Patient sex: M
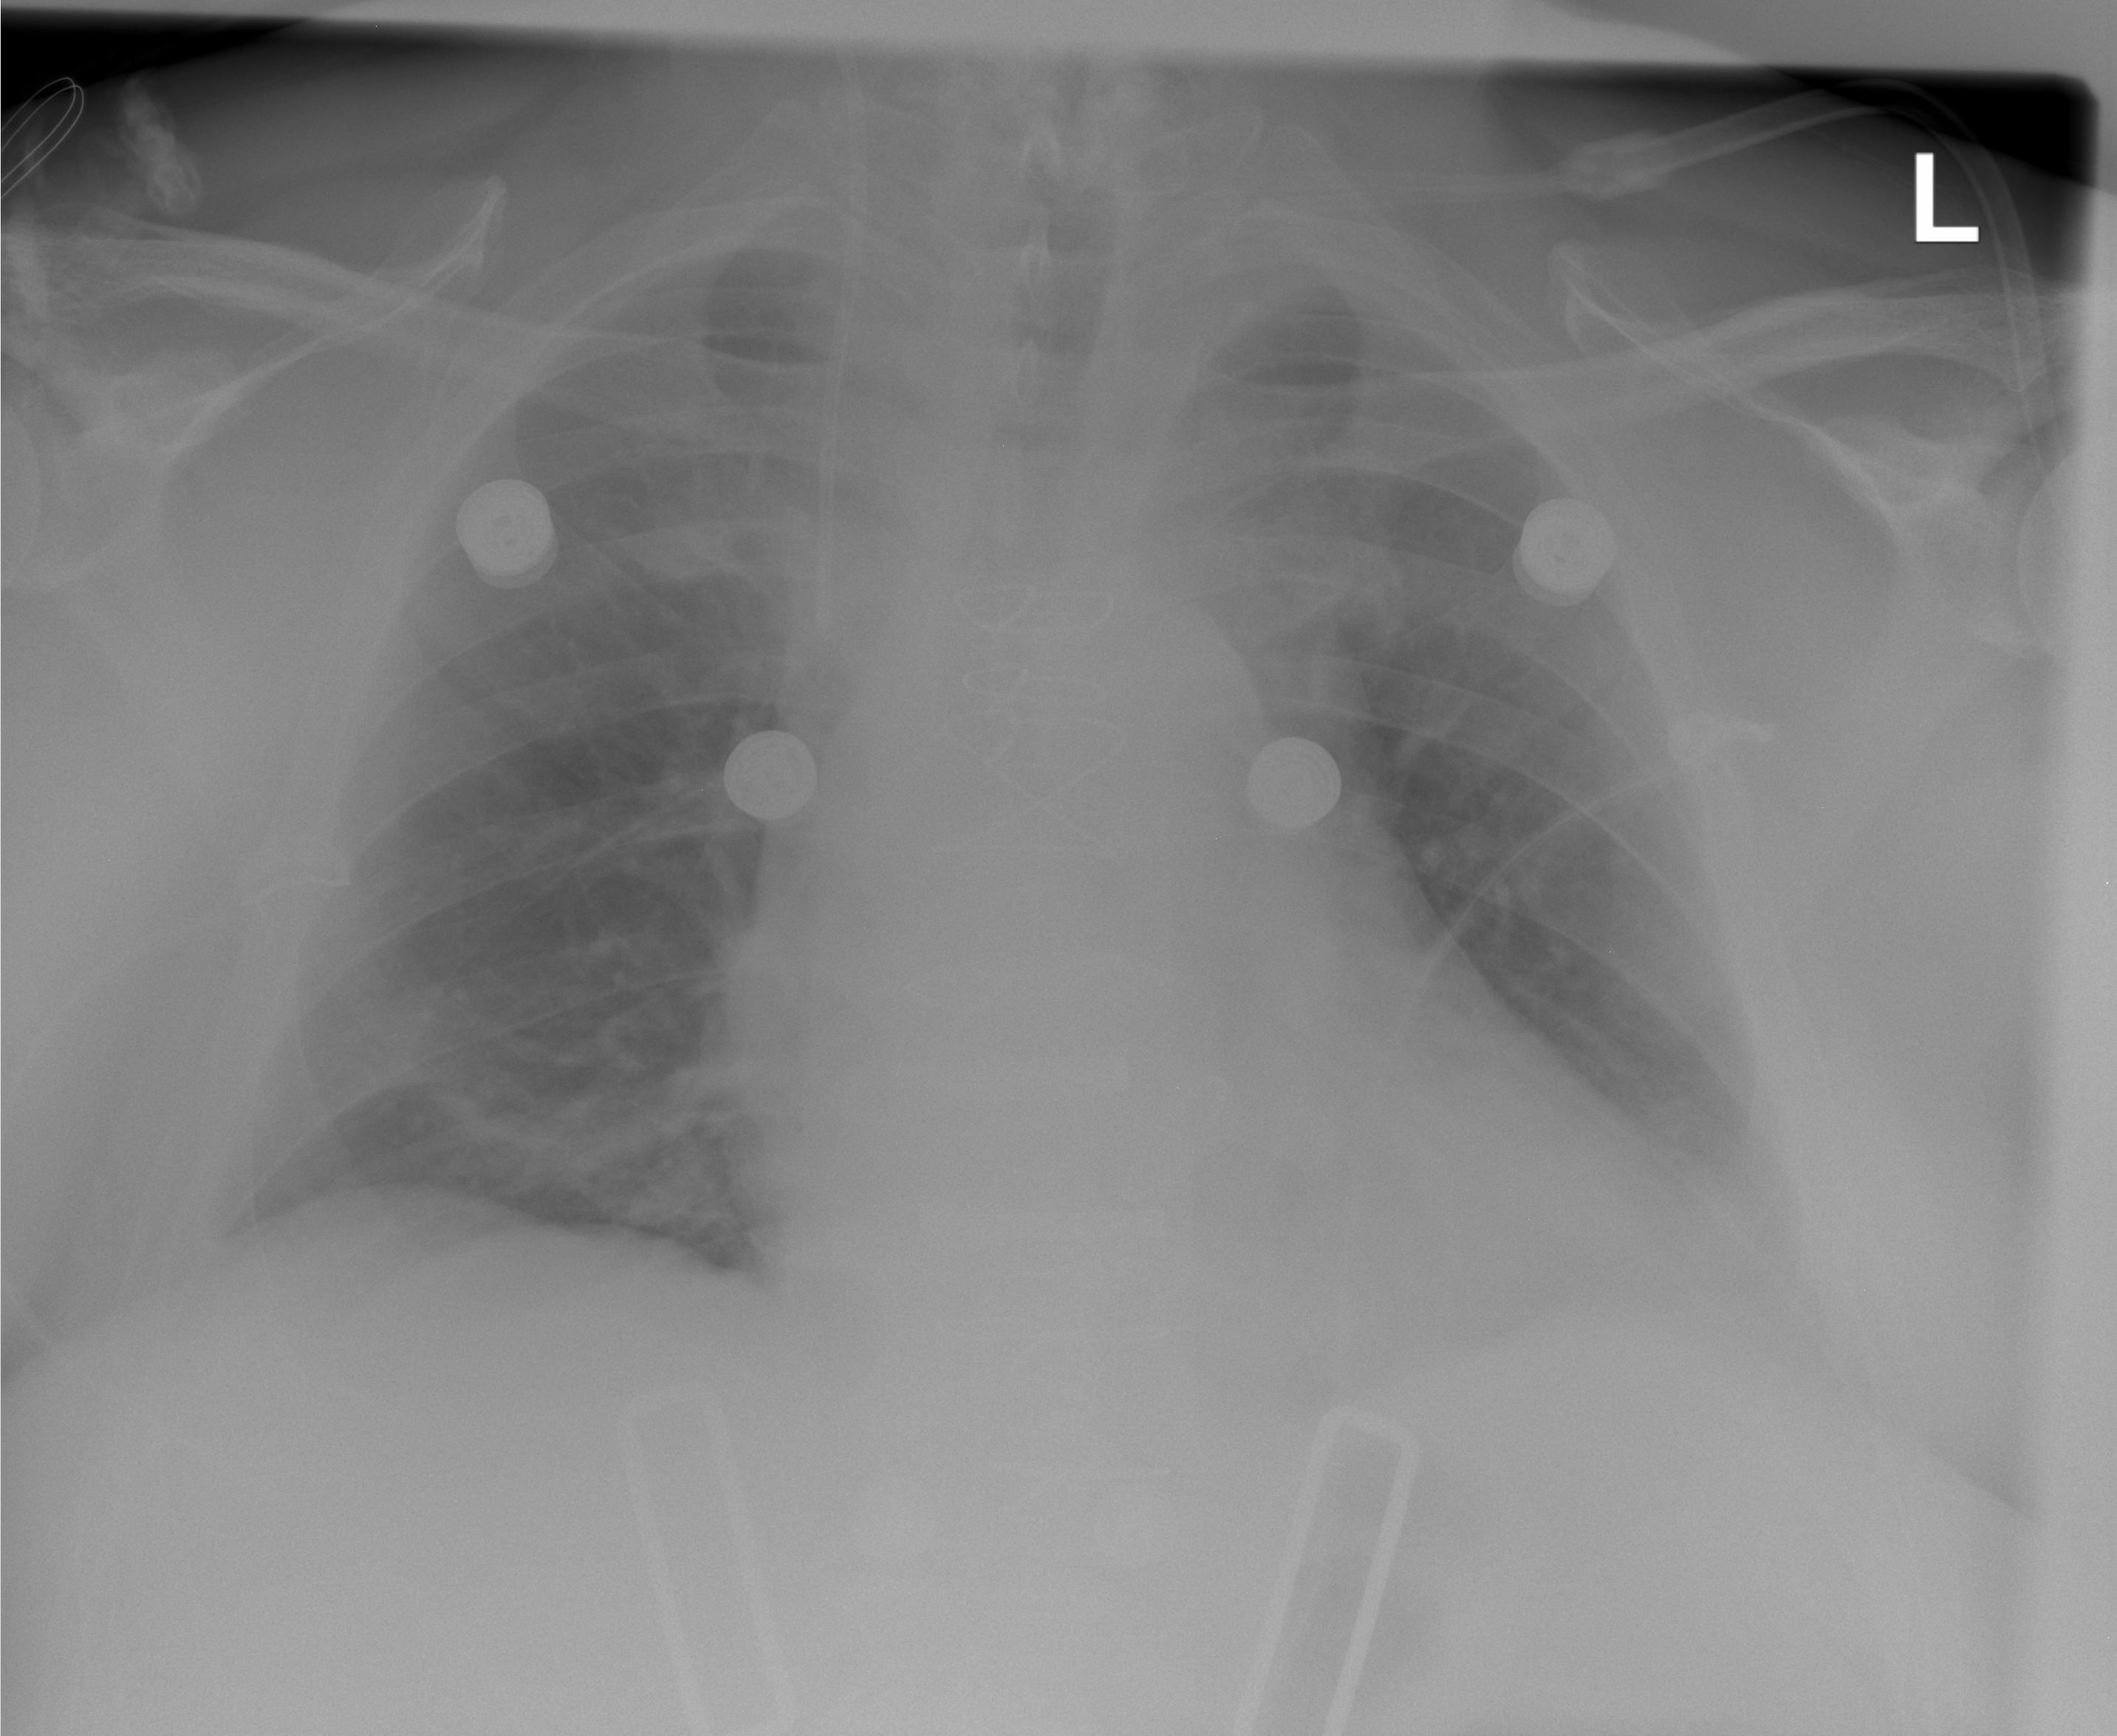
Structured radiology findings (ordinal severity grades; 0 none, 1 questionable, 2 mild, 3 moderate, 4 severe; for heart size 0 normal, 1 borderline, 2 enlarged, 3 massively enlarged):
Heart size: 0
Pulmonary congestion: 0
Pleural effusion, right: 0
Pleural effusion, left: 2
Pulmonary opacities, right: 0
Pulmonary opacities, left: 0
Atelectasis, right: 1
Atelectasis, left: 1